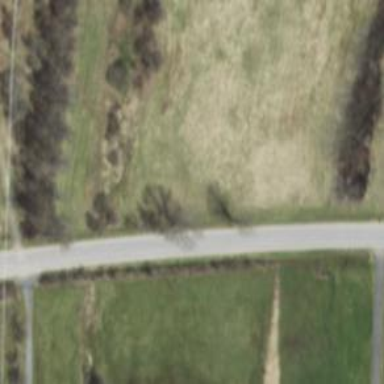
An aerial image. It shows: Tertiary road.